Question: I'm trying to create a TableView with grouped sections like so:

I am binding a list of groups to the table. A group contains a few string properties and a list of items, while an item contains some string properties as well. The group and item cells each have their own class which extends 'MvxTableViewCell'.
Inside the class for each the cells I am binding as follows:
The item cell:
'''
this.DelayBind(() =>
{
var set = this.CreateBindingSet<ItemCellView, ItemCellViewModel>();
set.Bind(lblOne).To(item=> item.propertyOne);
set.Apply();
});
'''
And the group cell:
'''
this.DelayBind(() =>
{
var set = this.CreateBindingSet<GroupCellView, GroupCellViewModel>();
set.Bind(lblOne).To(group=> group.propertyOne);
set.Apply();
});
'''
My TableSource in the main view extends 'MvxStandardTableViewSource' and uses the overridden methods to get the respective cells for the table. 'public override UIView GetViewForHeader' returns a group cell view while 'protected override UITableViewCell GetOrCreateCellFor' returns an item cell view.
My problem is that the group view cell does not bind whatsoever while the item view cell binds just fine even though I see no discernible difference between the two. The group view cell is being constructed however, it's just the binding that is not taking place inside the cell.
Edit: Added the table view source:
'''
private class TableSource : MvxStandardTableViewSource
{
private List<GroupCellViewModel> _groups;
public new List<GroupCellViewModel> ItemsSource
{
get
{
return _groups;
}
set
{
_groups = value;
ReloadTableData();
}
}
public TableSource(UITableView tableView)
: base(tableView)
{
}
public override string TitleForHeader(UITableView tableView, int group)
{
if (_groups == null)
return string.Empty;
return Utils.FormatDate(_groups[group].Date);
}
public override UIView GetViewForHeader(UITableView tableView, int group)
{
return MakeHeaderRow(tableView, _groups[group]);
}
public override float GetHeightForHeader(UITableView tableView, int section)
{
return 50;
}
public override float GetHeightForRow(UITableView tableView, NSIndexPath indexPath)
{
return 50;
}
public override int NumberOfSections(UITableView tableView)
{
if (_groups == null)
return 0;
return _groups.Count;
}
public override int RowsInSection(UITableView tableview, int group)
{
if (_groups == null)
return 0;
return _groups[group].Items.Count;
}
protected override UITableViewCell GetOrCreateCellFor(UITableView tableView, NSIndexPath indexPath, object item)
{
UITableViewCell cell;
if (item is Item)
{
cell = MakeItemRow(tableView, (Item)item);
}
else
{
throw new ArgumentException("Unknown cell type " + item.GetType().Name);
}
return cell;
}
protected override object GetItemAt(NSIndexPath indexPath)
{
if (_groups == null)
return null;
return _groups[indexPath.Section].Items[indexPath.Row];
}
private UITableViewCell MakeHeaderRow(UITableView tableView, GroupCellViewModel group)
{
var existing = (GroupCellView)tableView.DequeueReusableCell(GroupCellView.Key);
if (existing != null)
return existing;
return new GroupCellView();
}
private UITableViewCell MakeItemRow(UITableView tableView, Item item)
{
var existing = (ItemCellView)tableView.DequeueReusableCell(ItemCellView.Key);
if (existing != null)
return existing;
return new ItemCellView();
}
}
'''
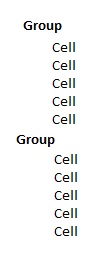
Answer: I think your solution is almost there - but you'll need to provide a 'GetViewForHeader' implementation which is a bit more like the binding 'GetCell' implementation which MvvmCross provides - note the 'DataContext' setting in:
'''
public override UITableViewCell GetCell(UITableView tableView, NSIndexPath indexPath)
{
var item = GetItemAt(indexPath);
var cell = GetOrCreateCellFor(tableView, indexPath, item);
var bindable = cell as IMvxDataConsumer;
if (bindable != null)
bindable.DataContext = item;
return cell;
}
'''
from <URL>
For the header, you'll need to set the 'DataContext' to the appropriate "view model" for the group header.